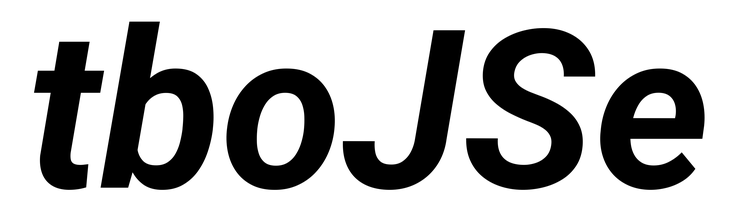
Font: Roboto-Italic_Bold_Italic